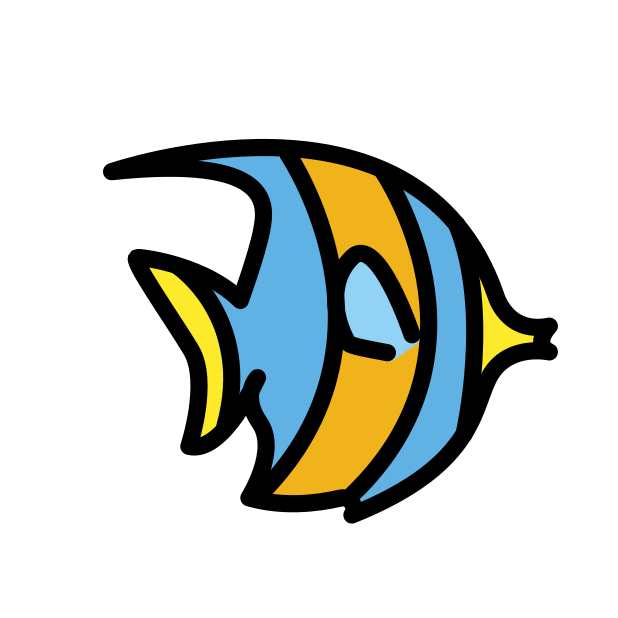
Emoji: 🐠
Name: tropical fish
Unicode: 0x1f420